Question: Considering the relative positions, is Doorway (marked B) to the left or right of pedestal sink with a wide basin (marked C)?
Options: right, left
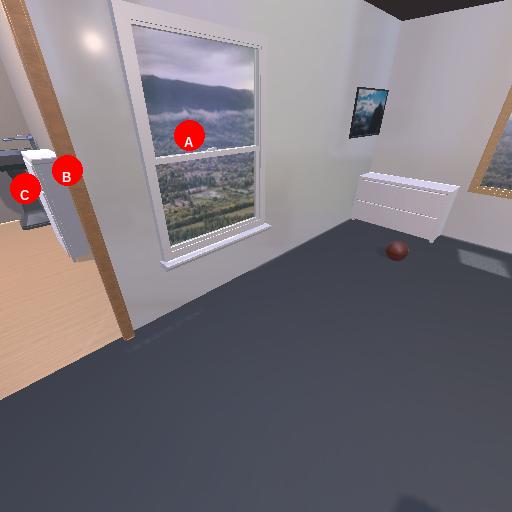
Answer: right